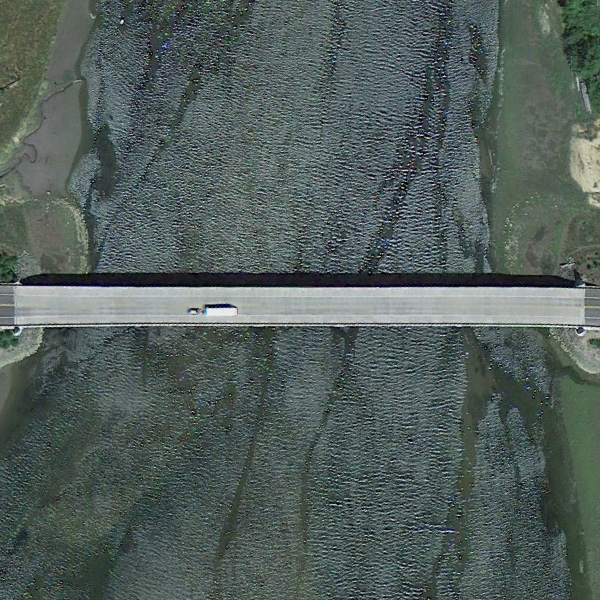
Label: Bridge